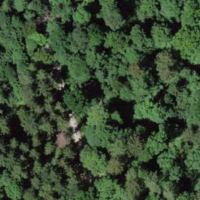
EUNIS habitat code: 44
Species observed at this site:
Stachys sylvatica